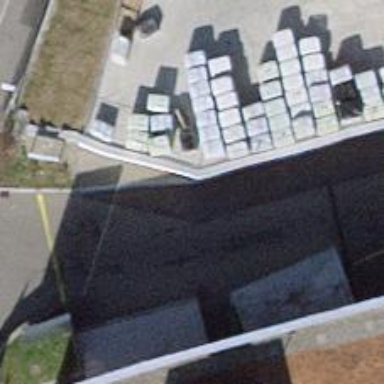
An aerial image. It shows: Lift gate barrier.